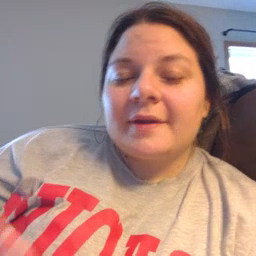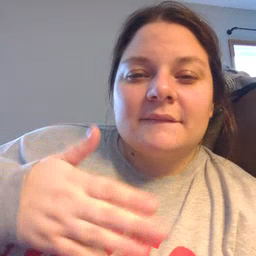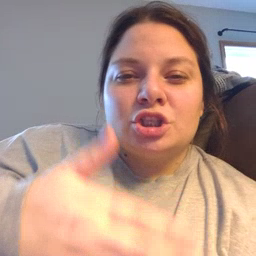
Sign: fish